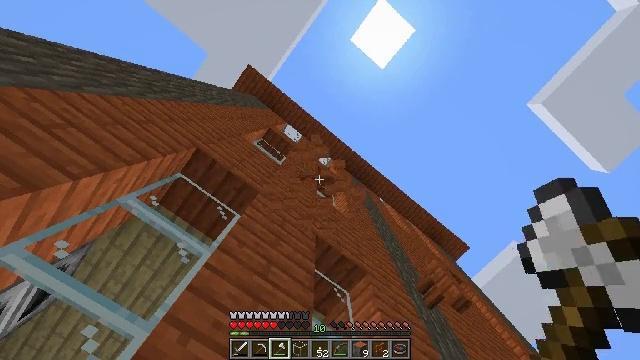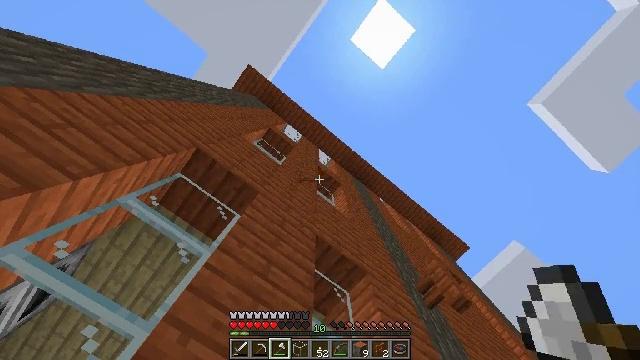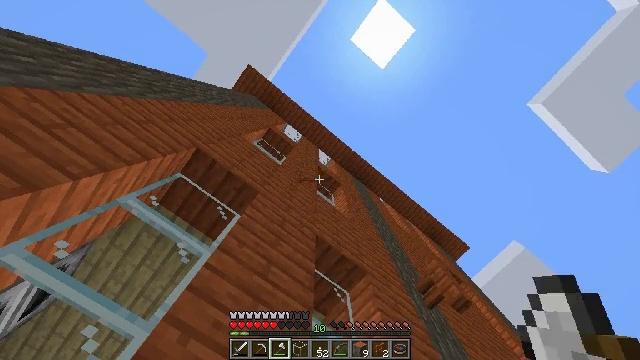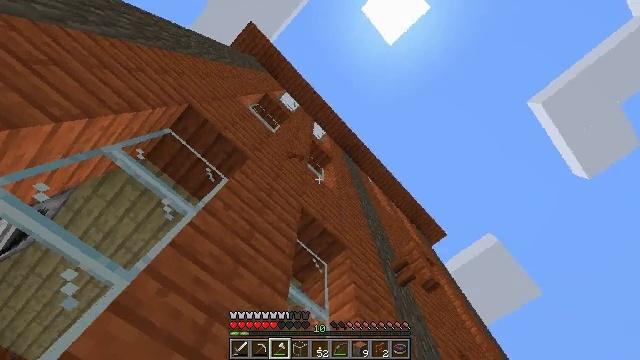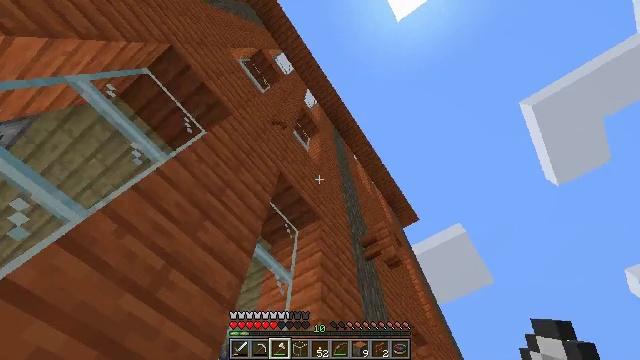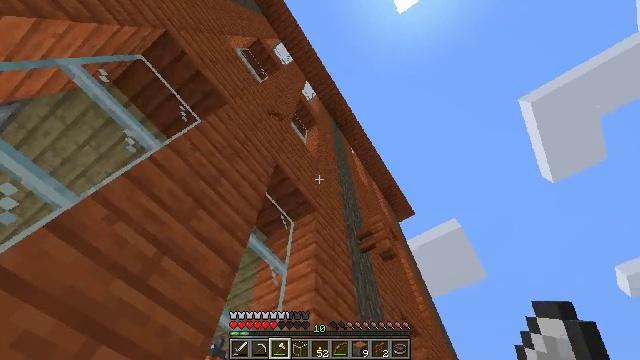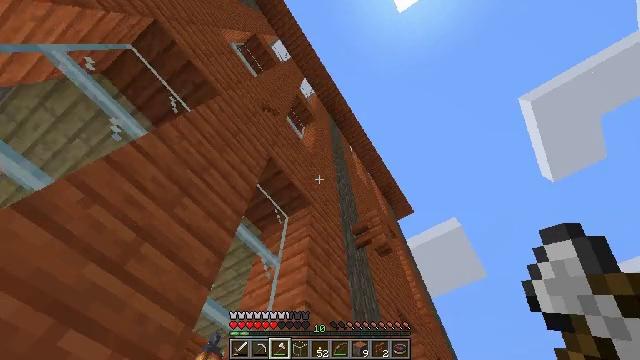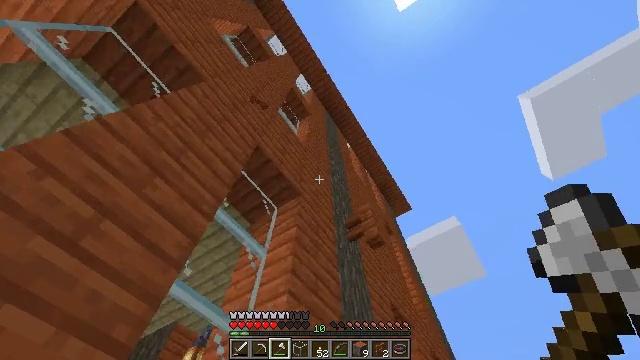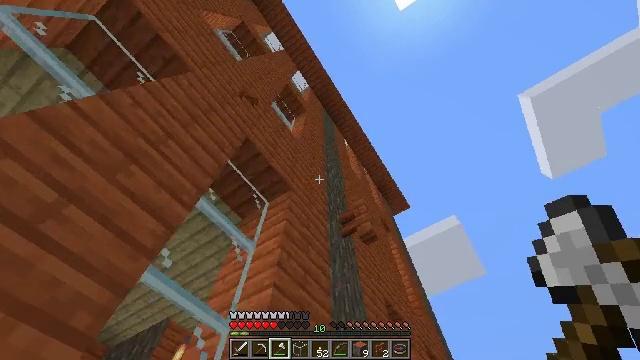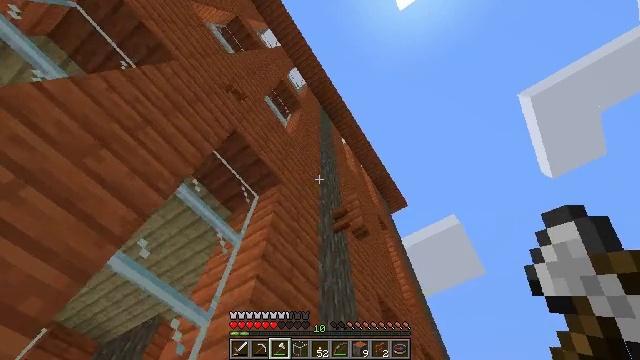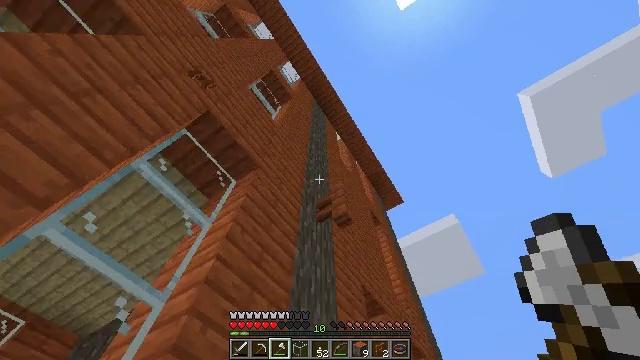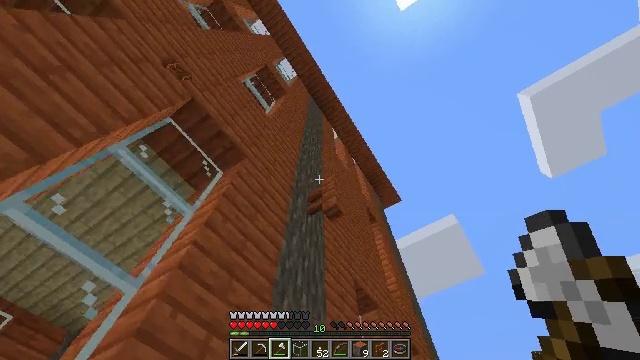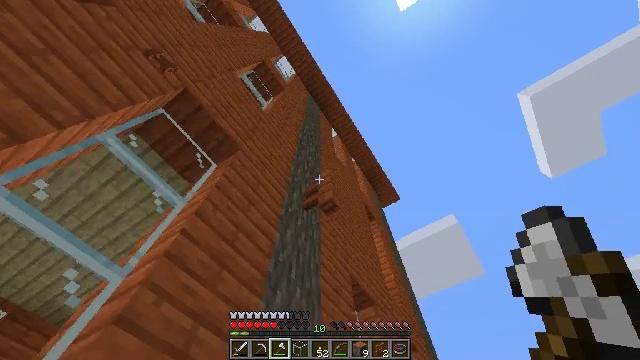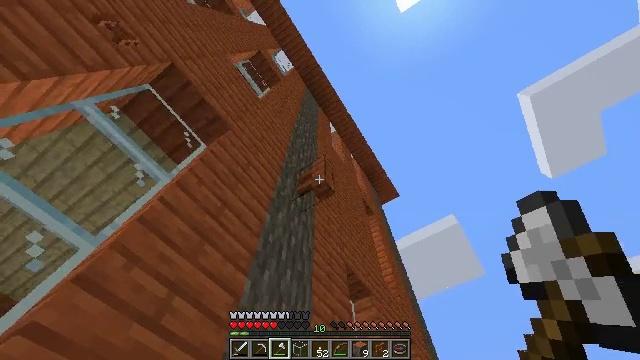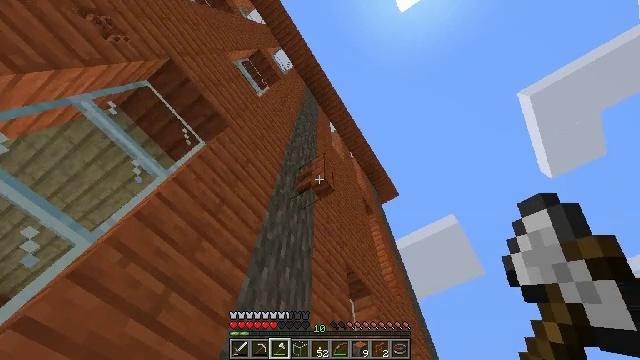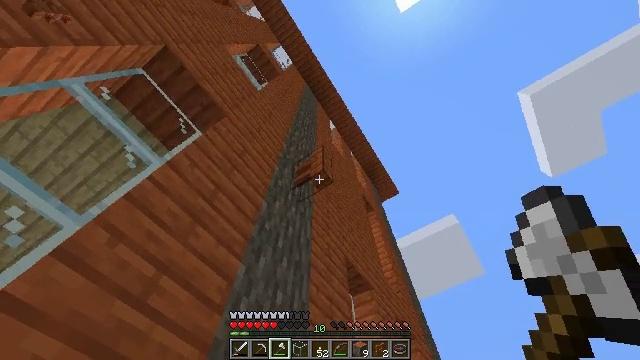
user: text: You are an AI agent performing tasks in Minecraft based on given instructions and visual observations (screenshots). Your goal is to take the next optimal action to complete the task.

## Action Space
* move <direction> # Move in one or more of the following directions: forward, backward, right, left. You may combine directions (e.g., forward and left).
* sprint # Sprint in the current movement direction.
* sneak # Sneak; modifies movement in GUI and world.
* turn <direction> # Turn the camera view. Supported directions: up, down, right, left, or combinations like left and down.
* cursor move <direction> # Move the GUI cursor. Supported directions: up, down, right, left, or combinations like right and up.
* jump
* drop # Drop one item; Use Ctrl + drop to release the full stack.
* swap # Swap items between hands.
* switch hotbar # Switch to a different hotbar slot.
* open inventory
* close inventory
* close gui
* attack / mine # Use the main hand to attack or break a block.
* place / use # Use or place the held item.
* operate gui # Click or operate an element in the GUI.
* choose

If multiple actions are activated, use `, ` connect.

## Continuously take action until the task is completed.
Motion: motion action
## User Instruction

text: Pick up the acacia fence after mining.
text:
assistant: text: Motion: no_op
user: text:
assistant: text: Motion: no_op
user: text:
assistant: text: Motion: turn right and down
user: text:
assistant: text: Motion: move forward and move right, turn right and down
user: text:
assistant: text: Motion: move forward and move right, turn right and down
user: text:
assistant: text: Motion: move forward and move right
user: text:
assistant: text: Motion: move forward and move right
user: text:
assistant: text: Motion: move forward and move right
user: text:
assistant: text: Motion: move forward and move right
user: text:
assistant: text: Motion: move forward and move right
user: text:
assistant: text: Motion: move forward and move right
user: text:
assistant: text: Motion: move forward
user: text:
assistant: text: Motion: move forward
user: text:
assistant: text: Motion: no_op
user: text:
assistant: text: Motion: no_op
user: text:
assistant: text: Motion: no_op
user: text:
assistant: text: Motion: no_op
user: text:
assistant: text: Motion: no_op
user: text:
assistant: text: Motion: no_op
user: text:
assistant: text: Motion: no_op
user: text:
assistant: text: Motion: no_op
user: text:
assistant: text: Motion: no_op
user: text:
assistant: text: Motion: no_op
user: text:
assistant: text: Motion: no_op
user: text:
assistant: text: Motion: attack / mine
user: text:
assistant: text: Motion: attack / mine
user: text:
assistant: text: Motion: attack / mine
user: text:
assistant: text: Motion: attack / mine
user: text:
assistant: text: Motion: attack / mine
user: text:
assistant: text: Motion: attack / mine